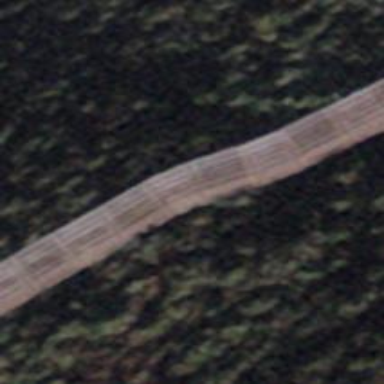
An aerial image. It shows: Snow fence that is man-made.